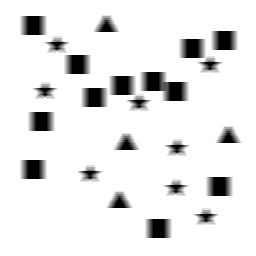
Squares: 12
Triangles: 4
Stars: 8
Total shapes: 24